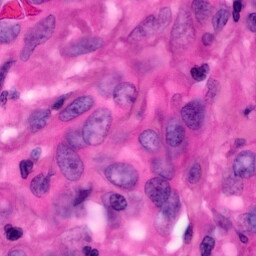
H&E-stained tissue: Pancreatic